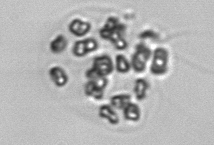
Label: Phaeocystis